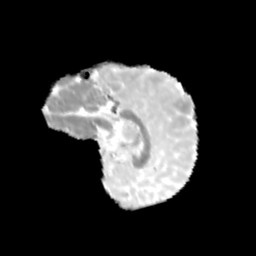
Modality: MD
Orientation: sagittal
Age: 10
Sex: male
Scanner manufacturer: siemens
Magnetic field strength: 3 T
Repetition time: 3.8 s
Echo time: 0.07 s